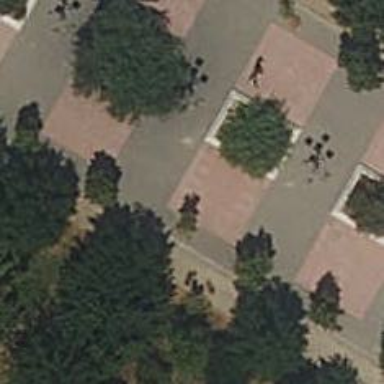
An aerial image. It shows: Pedestrian road.